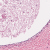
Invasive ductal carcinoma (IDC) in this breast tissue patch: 0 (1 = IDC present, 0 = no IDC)